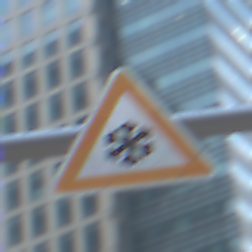
Verkehrszeichen: SchneeOderEisglaette
Umgebung: Outdoor, Urban
Tageszeit: MorningAfternoon
Wetter: PartlyCloudy
Licht: Natural
Jahreszeit: NotSpecified
Kontrast: LowContrast